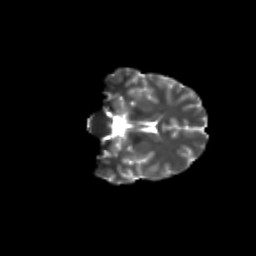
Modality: T2w
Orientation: coronal
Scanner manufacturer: siemens
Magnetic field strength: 3 T
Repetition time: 9.2 s
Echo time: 0.084 s